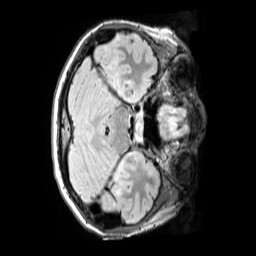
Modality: FLAIR
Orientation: axial
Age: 13
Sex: male
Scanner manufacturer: siemens
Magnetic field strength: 3 T
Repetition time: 5 s
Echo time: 0.388 s